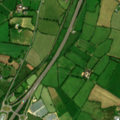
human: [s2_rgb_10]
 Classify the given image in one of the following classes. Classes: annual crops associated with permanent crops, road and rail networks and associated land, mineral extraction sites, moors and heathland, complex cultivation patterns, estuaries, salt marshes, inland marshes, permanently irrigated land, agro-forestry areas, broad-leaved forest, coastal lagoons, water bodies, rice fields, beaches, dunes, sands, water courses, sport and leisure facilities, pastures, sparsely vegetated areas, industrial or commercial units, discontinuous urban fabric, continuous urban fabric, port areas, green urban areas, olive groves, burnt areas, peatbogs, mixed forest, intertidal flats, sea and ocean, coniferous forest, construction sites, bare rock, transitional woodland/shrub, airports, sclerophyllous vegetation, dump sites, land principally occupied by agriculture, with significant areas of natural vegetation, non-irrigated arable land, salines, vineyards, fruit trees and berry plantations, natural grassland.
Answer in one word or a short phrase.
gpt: pastures